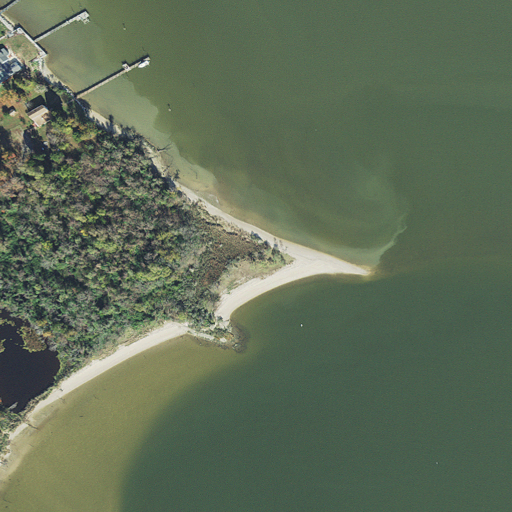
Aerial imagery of cape in Maryland named Rock Point containing open water, woody wetlands, herbaceous wetlands, barren land, open development, mixed forest, low intensity development, and medium intensity development